Current action and preconditions to check: path_clear

Your task: For each precondition in the list above, predict whether it will hold at this action.

Consider the current scene as observed from the mobile robot's camera, and analyze the predicted future states of all dynamic agents (e.g., people, animals, vehicles, or any moving entities) within the NEXT SECOND.

IMPORTANT: Only answer "very likely" if you are absolutely certain—based on strong, clear evidence—that a dynamic agent will violate the precondition in the predicted future state. Do NOT answer "very likely" for unlikely, ambiguous, or low-probability risks.

Ask yourself for each precondition: Is there a high probability, with clear and convincing evidence, that the predicted future states of any dynamic agent will interfere with the predicted future state of the currently executing action within the NEXT SECOND, causing that precondition to fail?

Assess the risk level based on these predictions. Use "likely" or "very likely" if motions create a clear risk of interference.

Use "neutral" or "improbable" if agents are nearby but their predicted paths are clearly diverging or non-conflicting.

Failure Risk Categories: "very improbable", "improbable", "neutral", "likely", "very likely"

Answer Format: Output ONLY the probability_of_failure value from these categories: "very improbable", "improbable", "neutral", "likely", "very likely"

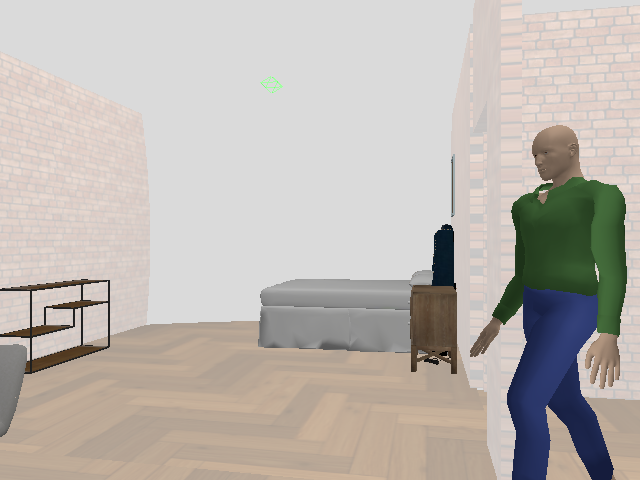

Answer: likely